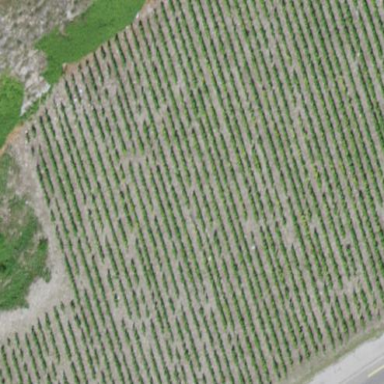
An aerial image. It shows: Vineyard with grape crops.